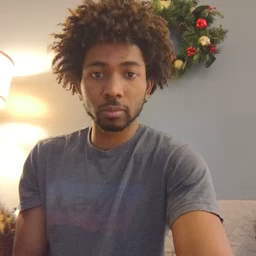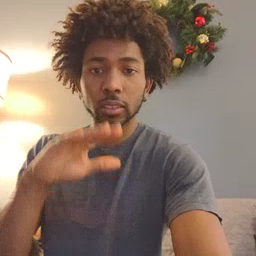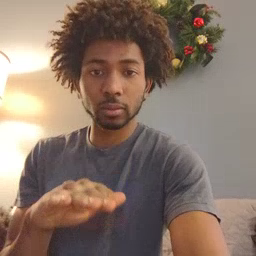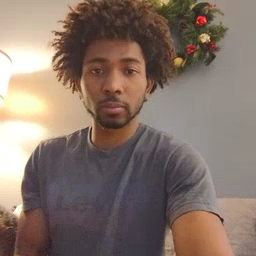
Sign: on